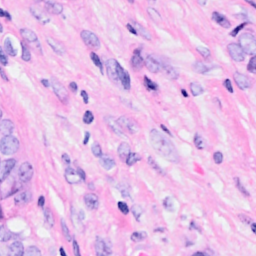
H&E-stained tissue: Breast